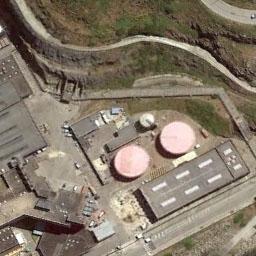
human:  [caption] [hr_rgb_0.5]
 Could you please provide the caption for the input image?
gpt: There are many neatly arranged storage tanks and many buildings in the factory, And there is a lawn next to the factory .

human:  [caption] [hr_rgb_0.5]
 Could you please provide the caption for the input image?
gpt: There are two white storage tanks on the bare land next to the grass .

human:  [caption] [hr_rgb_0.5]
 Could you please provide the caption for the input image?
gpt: There is a black house beside the storage tanks .

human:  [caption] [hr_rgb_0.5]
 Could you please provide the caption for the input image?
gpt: Several buildings of different sizes are next to the storage tanks .

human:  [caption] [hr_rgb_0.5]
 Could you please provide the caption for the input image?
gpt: There are two pink storage tanks beside some black buildings .